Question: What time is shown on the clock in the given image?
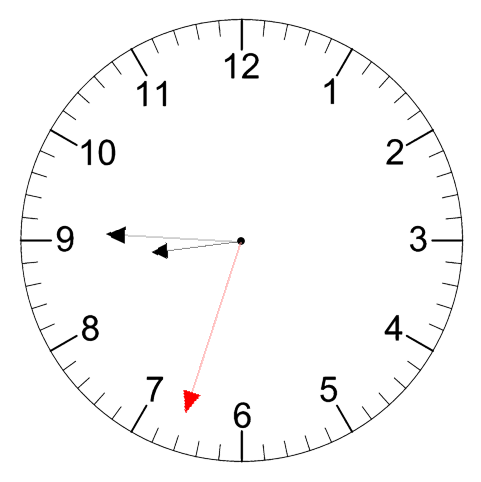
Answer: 08:45:33